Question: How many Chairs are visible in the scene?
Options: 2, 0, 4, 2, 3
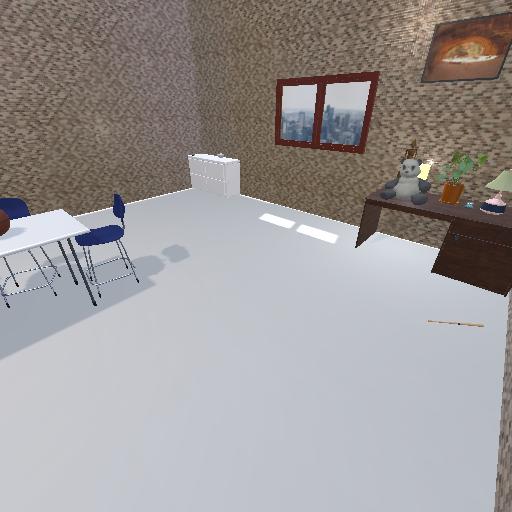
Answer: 2